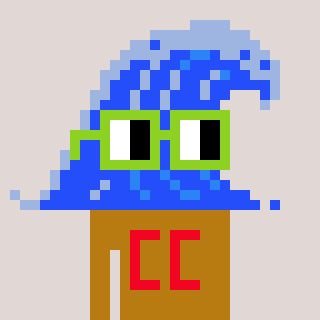
a pixel art character with square light green glasses, a wave-shaped head and a gold-colored body on a warm background